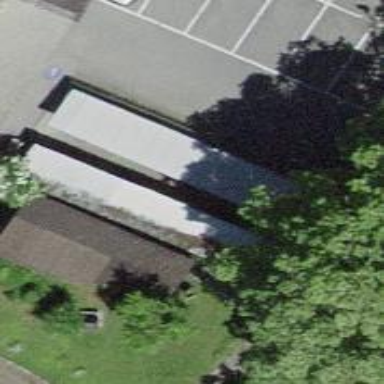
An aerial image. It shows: View of roof of building.